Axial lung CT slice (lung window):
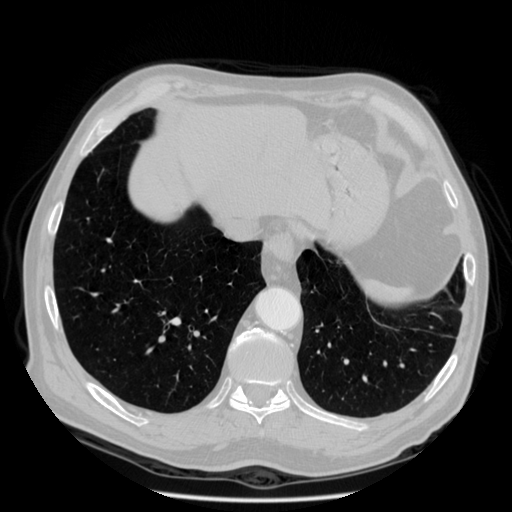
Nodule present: no